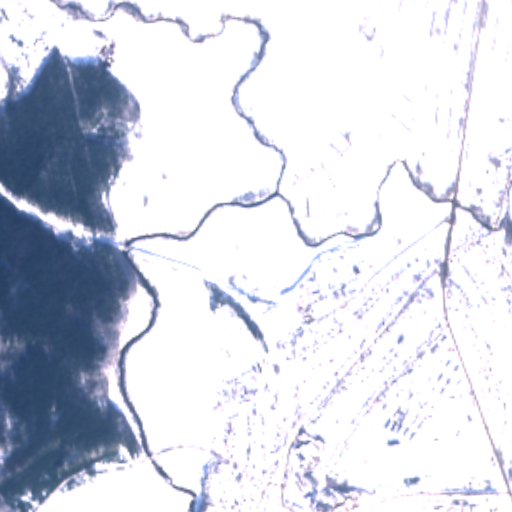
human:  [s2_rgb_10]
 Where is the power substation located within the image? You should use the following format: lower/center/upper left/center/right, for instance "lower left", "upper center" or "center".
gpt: The power substation is located in the lower right of the image.
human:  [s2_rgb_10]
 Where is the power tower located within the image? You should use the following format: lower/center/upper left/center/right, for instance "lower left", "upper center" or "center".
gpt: The power tower is located in the lower right of the image.
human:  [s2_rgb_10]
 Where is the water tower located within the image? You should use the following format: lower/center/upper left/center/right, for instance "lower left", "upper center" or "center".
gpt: The water tower is located in the lower right of the image.
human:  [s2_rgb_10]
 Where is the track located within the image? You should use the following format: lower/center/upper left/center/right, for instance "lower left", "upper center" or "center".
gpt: There is no track in the image.